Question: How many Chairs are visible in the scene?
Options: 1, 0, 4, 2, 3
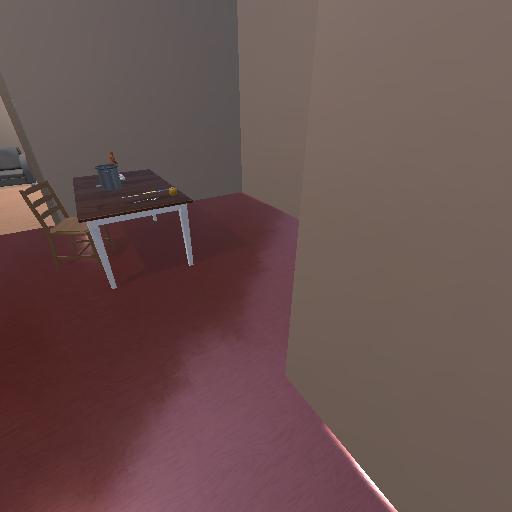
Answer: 1